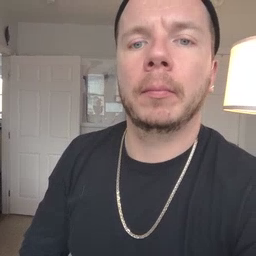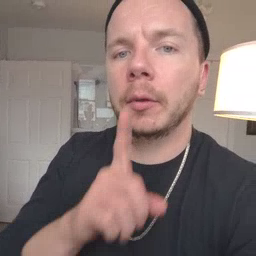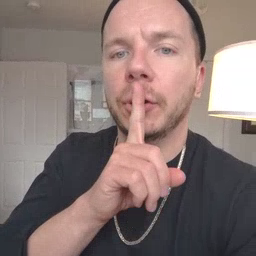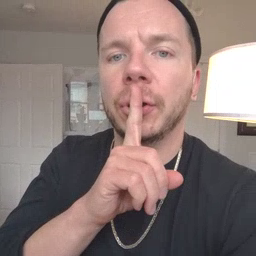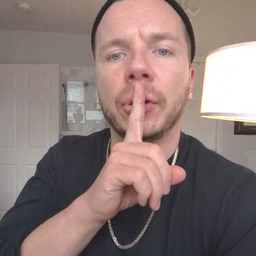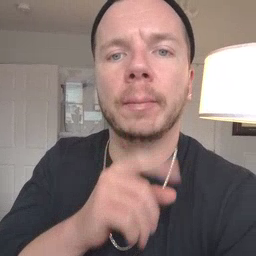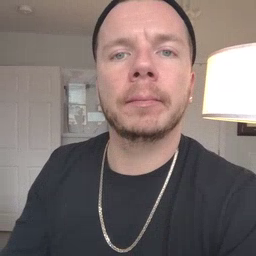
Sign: shhh